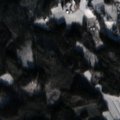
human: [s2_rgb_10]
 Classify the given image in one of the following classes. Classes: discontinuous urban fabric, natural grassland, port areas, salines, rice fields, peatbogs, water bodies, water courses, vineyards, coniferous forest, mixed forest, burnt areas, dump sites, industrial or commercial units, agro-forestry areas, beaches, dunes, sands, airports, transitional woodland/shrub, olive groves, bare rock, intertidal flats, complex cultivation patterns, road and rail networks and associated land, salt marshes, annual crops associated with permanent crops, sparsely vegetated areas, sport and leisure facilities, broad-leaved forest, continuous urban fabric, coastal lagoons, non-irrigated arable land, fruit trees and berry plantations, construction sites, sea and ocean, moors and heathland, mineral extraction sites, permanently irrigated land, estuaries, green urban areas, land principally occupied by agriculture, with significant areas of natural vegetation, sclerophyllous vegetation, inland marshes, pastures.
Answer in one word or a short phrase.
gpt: non-irrigated arable land, land principally occupied by agriculture, with significant areas of natural vegetation, coniferous forest, mixed forest